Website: walmart
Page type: order-returns
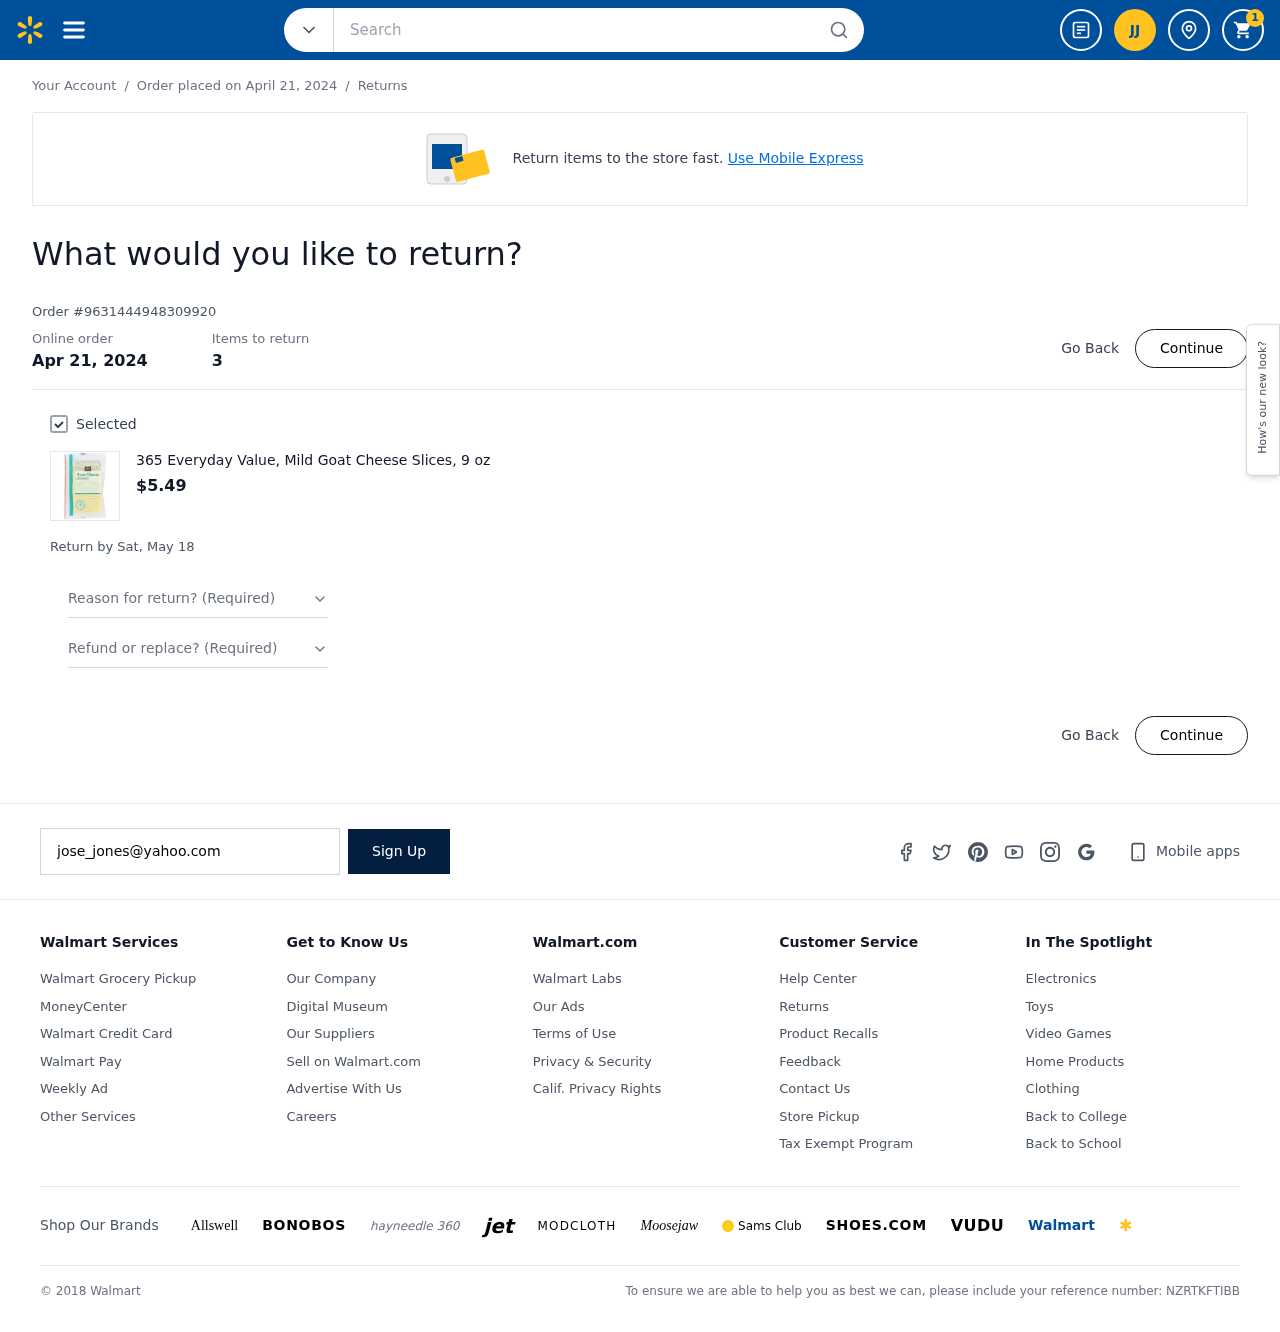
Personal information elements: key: PII_EMAIL
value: jose_jones@yahoo.com
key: PII_INITIALS
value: JJ
Product elements: key: PRODUCT1_NAME
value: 365 Everyday Value, Mild Goat Cheese Slices, 9 oz
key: PRODUCT1_PRICE
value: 5.49
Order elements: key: ORDER_NUM_ITEMS
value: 1
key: ORDER_DATE
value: Order placed on April 21, 2024
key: ORDER_DATE
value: Apr 21, 2024
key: ORDER_ID
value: Order #9631444948309920
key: ORDER_NUM_ITEMS
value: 3
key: ORDER_RETURN_BY_DATE
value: Return by Sat, May 18
Search elements: key: HEADER_SEARCH
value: Search